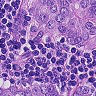
Metastatic tissue present: yes